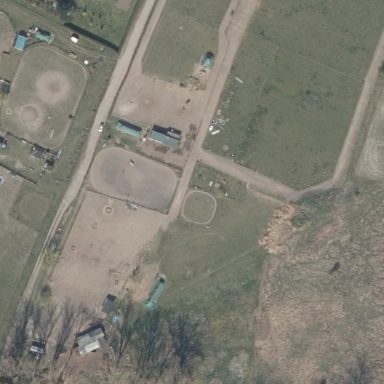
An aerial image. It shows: Land designated for horse riding leisure activities and animal keeping.